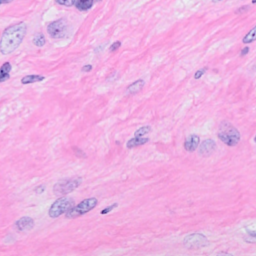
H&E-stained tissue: Breast